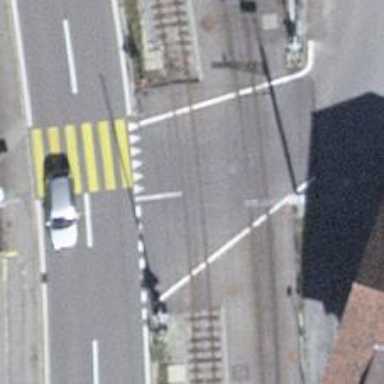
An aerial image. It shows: Railway level crossing.